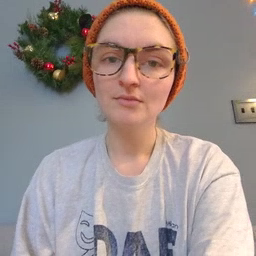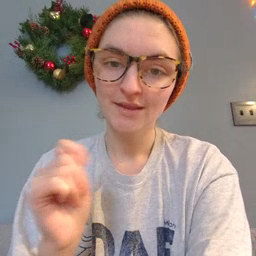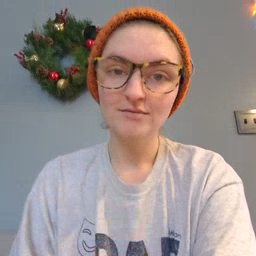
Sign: potty